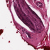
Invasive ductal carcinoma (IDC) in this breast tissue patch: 0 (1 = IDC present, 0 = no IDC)